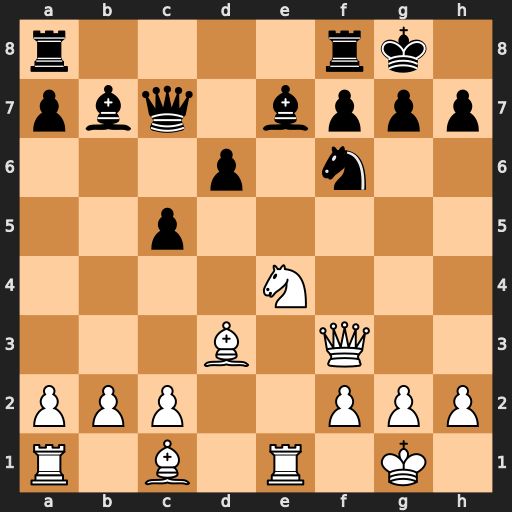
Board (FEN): r4rk1/pbq1bppp/3p1n2/2p5/4N3/3B1Q2/PPP2PPP/R1B1R1K1
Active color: w
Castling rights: -
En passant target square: -
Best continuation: Nxf6+ Bxf6 Qf5 g6 Qxf6